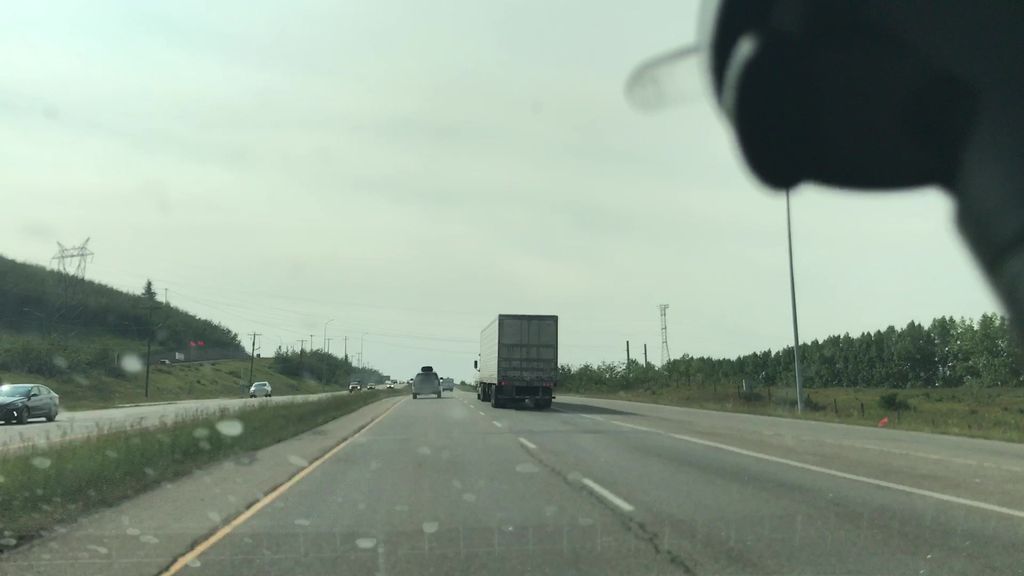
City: calgary